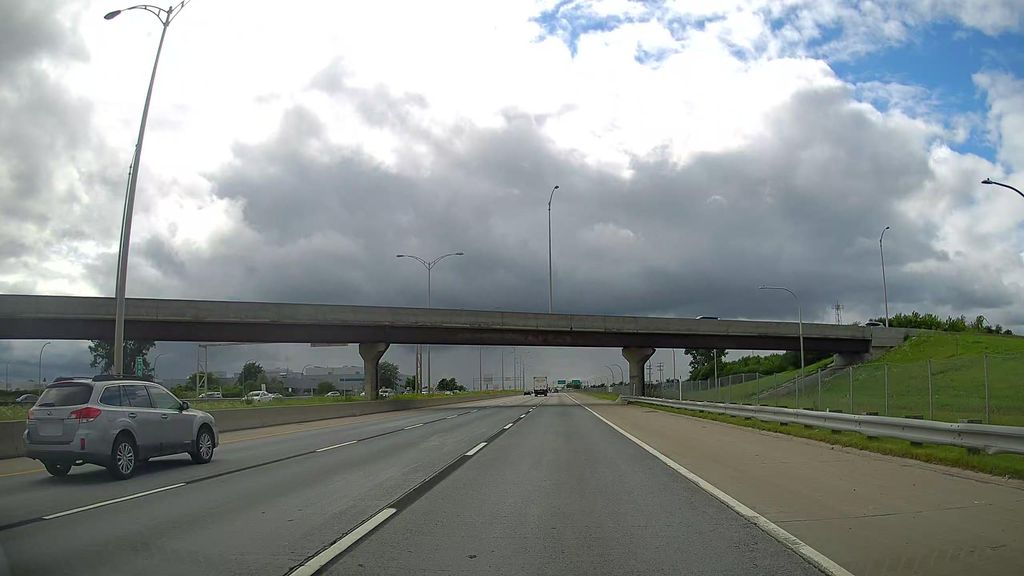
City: montreal